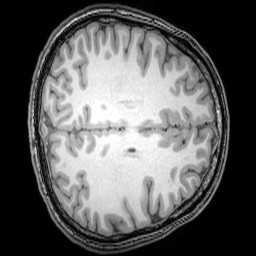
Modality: T1w
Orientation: axial
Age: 25
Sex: male
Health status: healthy
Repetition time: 0.081 s
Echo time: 0.037 s